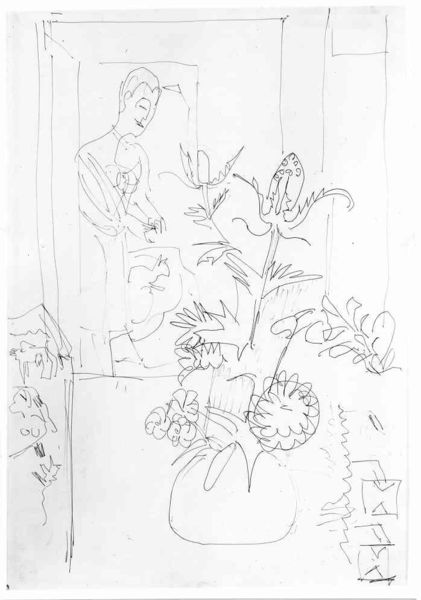
Titel: Interieur mit Blumenvase, Frau und Katze
Künstler: Ernst Ludwig Kirchner
Standort: Karlsruhe
Institution: Staatliche Kunsthalle Karlsruhe
Schlagwörter: blätter, gemälde, kopf, mann, wasser, weiß, kirchner, blume, blumen, fenster, frau, geschwungen, grau, nase, profil, raum, schwarz, skizze, tisch, tür, zeichnung, zimmer, blüte, blüten, dame, haus, tier, muster, architektur, gesicht, mensch, rahmen, bild, hände, tischdecke, haare, interieur, person, pflanze, pflanzen, stillleben, vase, schnell, balkon, blumentopf, lächeln, löwenzahn, topf, papier, umrisse, abstrakt, grafik, graphik, linien, türe, wohnung, türrahmen, farn, gesteck, freude, striche, umriss, blumenstrauß, stiel, katze, tusche, linie, druck, schwarzweiß, stilisiert, bleistift, entwurf, distel, stift, wellig, zickzack, knospen, mudn, picasso, karg, blütenblatt, gewächshaus, unfertig, unfarbig, matisse, ungenau, sonnenblume, kohlestift, graphit, zackig, pflege, bleistiftskizze, kritzelei, kuli, hobby, angefangen, mann tür, fleischfressende pflanze, fineliner